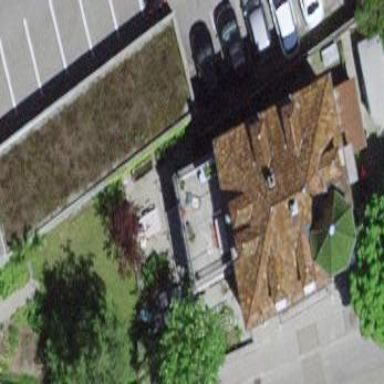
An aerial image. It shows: View of roof of building.